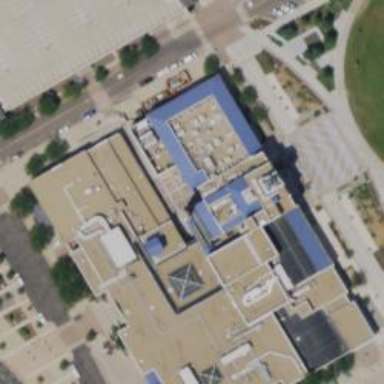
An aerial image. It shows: Building with brown roof.